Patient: sex M, age 69
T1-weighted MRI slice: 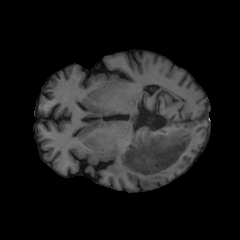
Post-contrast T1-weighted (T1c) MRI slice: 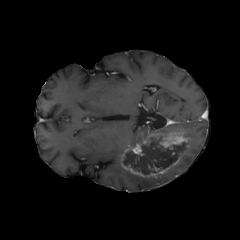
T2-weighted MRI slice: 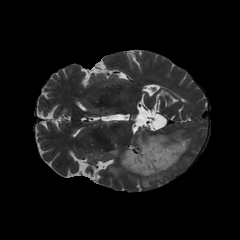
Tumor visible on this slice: yes
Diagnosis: Glioblastoma, IDH-wildtype
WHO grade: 4